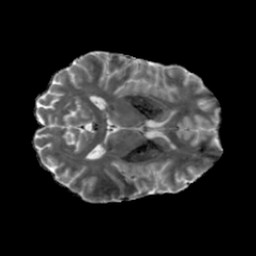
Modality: MD
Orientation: axial
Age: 30
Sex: female
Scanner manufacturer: siemens
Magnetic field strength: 6.98 T
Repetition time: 7.776 s
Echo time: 0.076 s